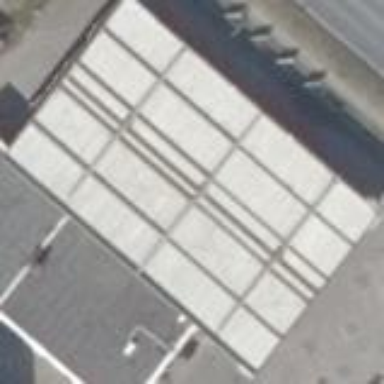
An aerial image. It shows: View of roof of building.